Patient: sex F, age 56
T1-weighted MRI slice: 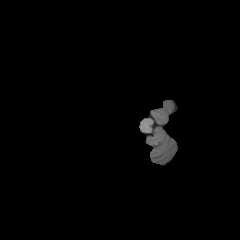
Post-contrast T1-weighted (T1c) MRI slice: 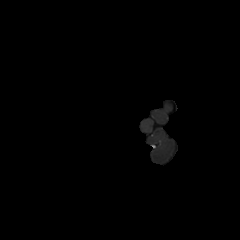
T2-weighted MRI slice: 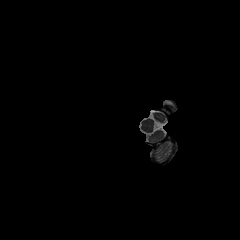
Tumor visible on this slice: no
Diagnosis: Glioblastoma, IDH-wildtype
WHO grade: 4